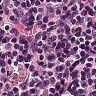
Metastatic tissue present: no